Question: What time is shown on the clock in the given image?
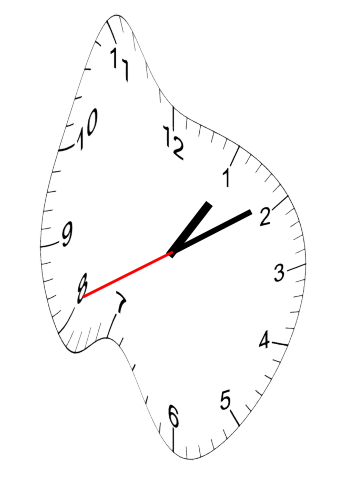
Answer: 01:09:41